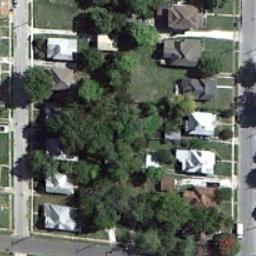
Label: medium_residential